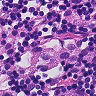
Metastatic tissue present: yes